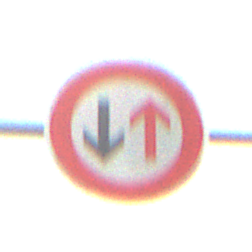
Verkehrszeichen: VorrangDesGegenverkehrs
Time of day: MorningAfternoon
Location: Outdoor (Suburban)
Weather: PartlyCloudy
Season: NotSpecified
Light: Natural